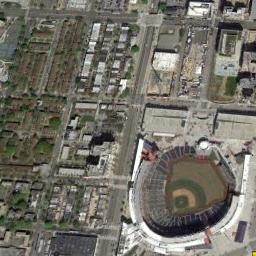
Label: stadium